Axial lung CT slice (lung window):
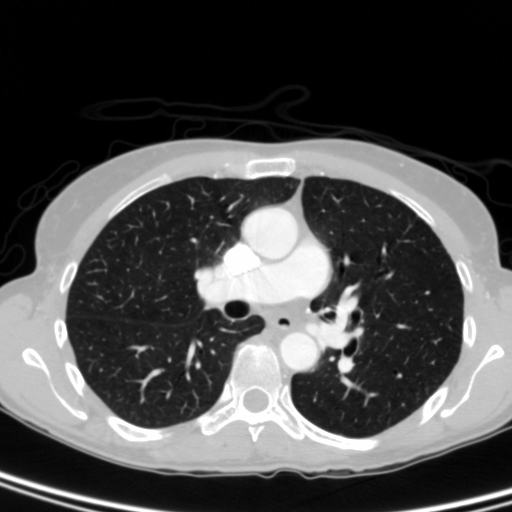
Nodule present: no